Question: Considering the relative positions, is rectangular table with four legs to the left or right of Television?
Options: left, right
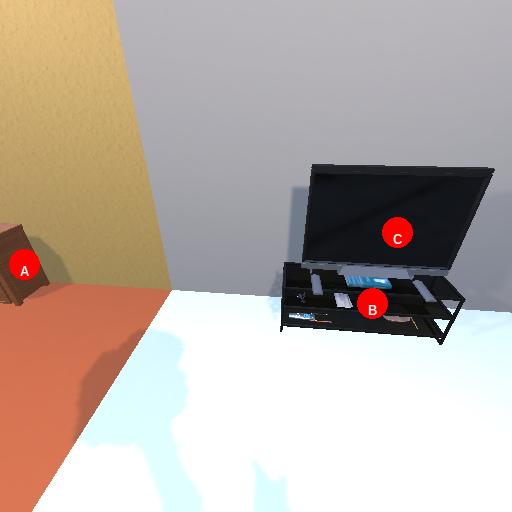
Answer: left